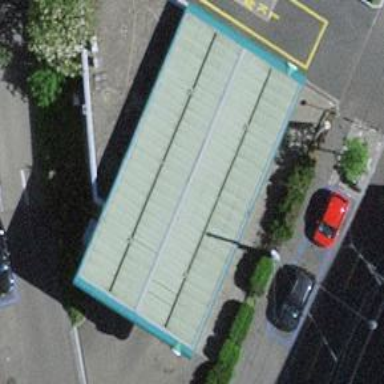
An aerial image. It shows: Fuel station.